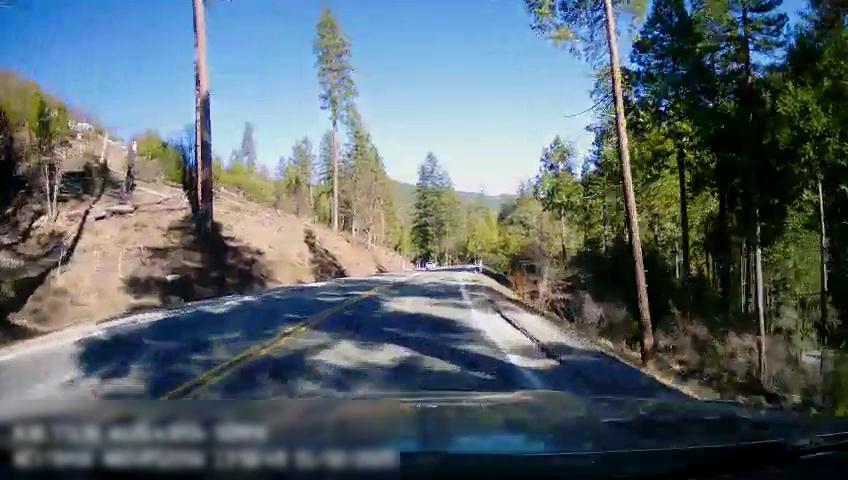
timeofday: Day
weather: Sunny
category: Drivable Space
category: Lanes | Alternate Lane
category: Lanes | Opposite Lane
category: Lanes | Current Lane
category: Lanes | Opposite Lane